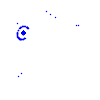
Particle: pion